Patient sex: M
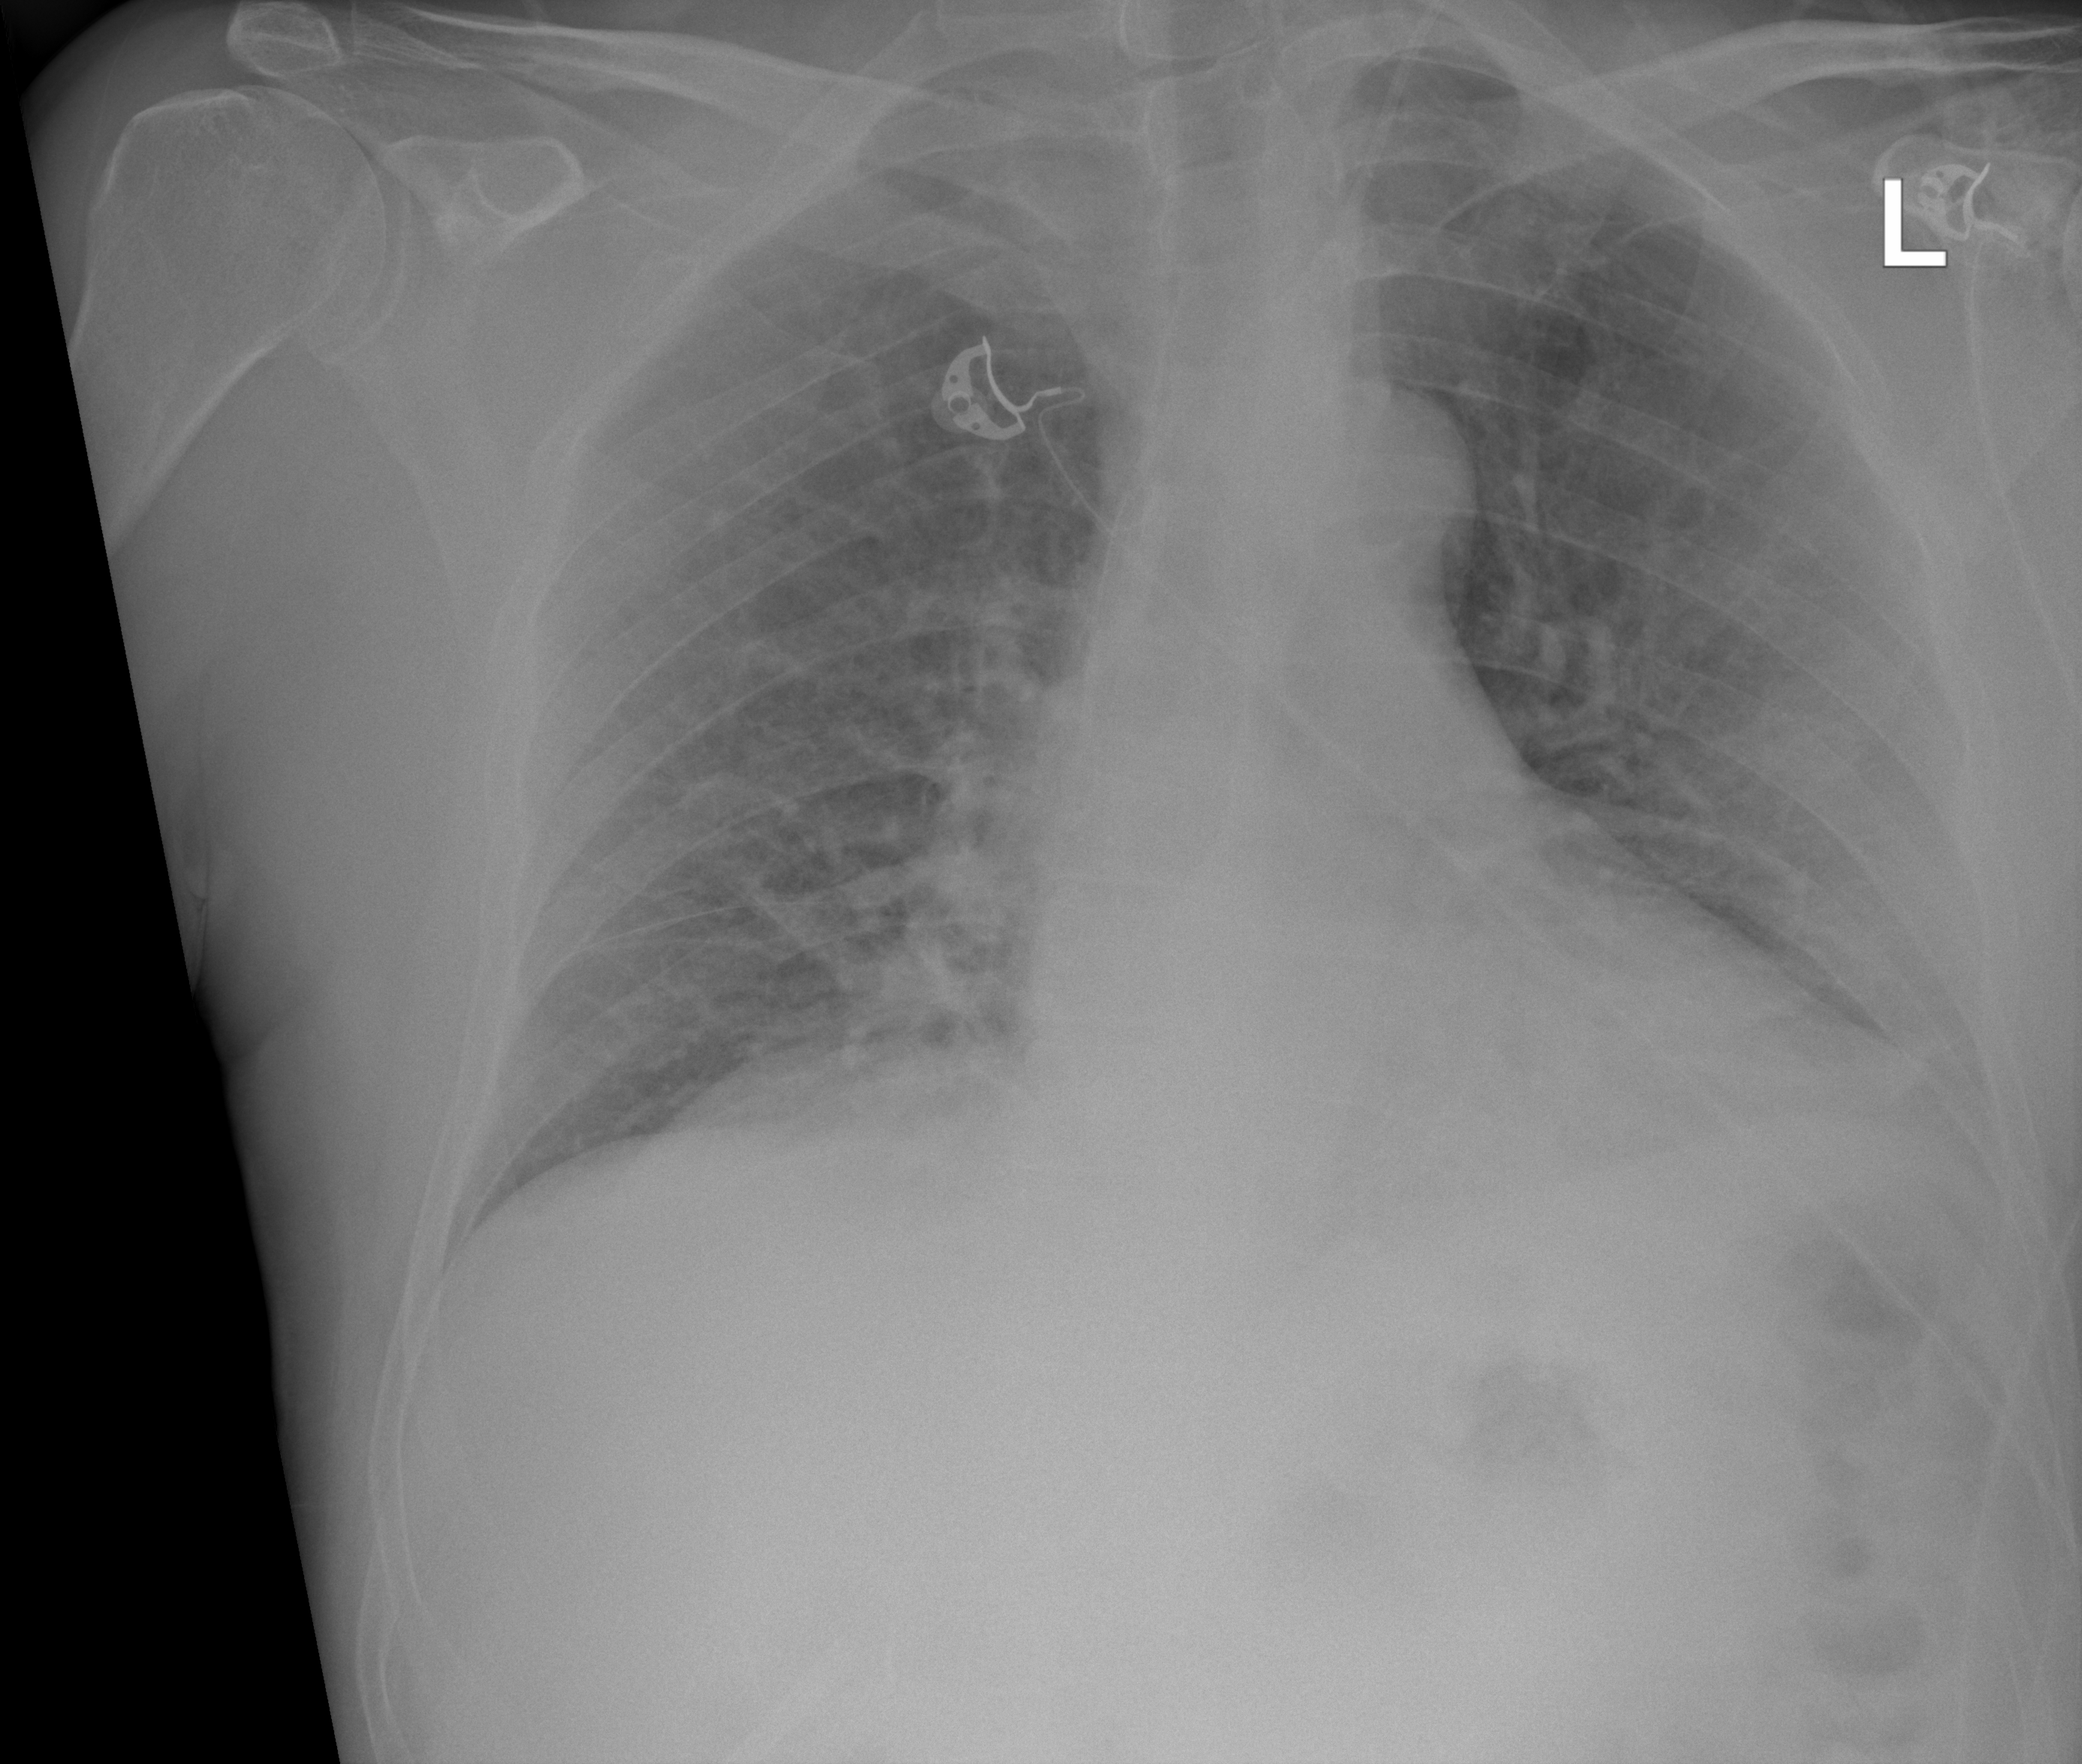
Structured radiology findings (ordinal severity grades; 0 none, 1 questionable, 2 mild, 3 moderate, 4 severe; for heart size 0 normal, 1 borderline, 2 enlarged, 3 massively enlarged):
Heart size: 0
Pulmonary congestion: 2
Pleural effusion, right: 0
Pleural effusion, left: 0
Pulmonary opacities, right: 1
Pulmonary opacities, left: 0
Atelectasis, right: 2
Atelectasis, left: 2